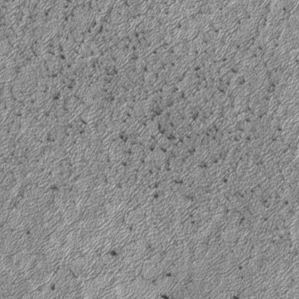
Label: frost